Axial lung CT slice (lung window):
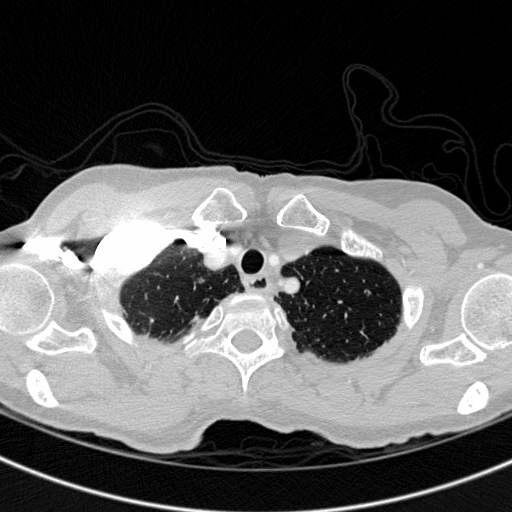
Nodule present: no